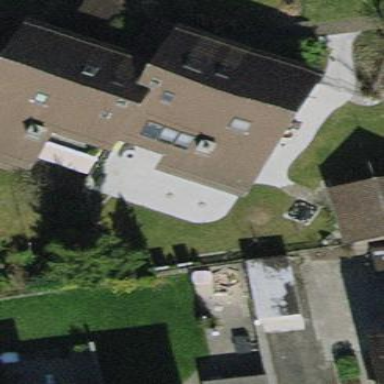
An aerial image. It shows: Building with tiled roof.